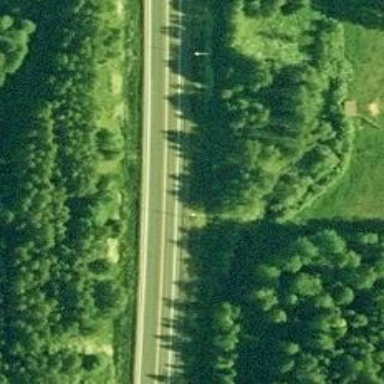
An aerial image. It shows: Asphalt trunk motorway.